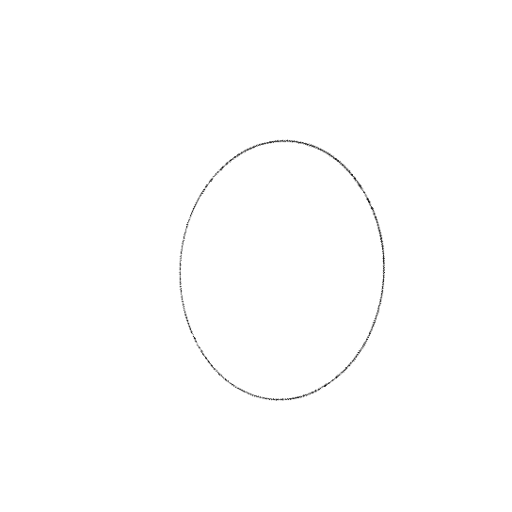
Crossing number: 0